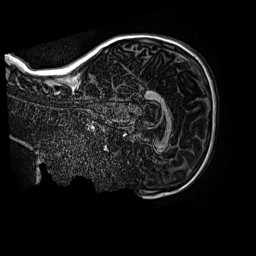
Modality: MP2RAGE
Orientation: sagittal
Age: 10
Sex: female
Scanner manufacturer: siemens
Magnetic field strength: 3 T
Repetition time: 4 s
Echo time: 0.00299 s